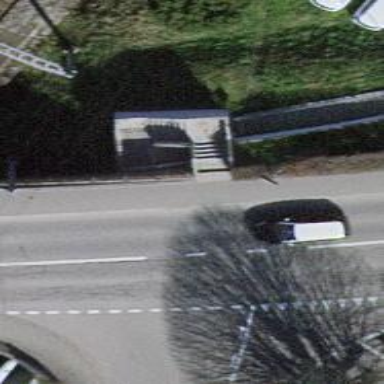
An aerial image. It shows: Road with steps.